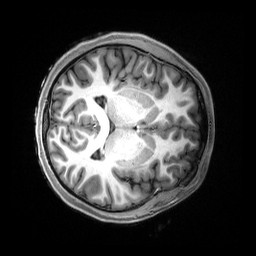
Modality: T1w
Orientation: axial
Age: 21
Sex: female
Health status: healthy
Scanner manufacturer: siemens
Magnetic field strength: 3 T
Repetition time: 2.5 s
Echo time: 0.00222 s